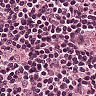
Metastatic tissue present: no